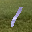
Label: 1